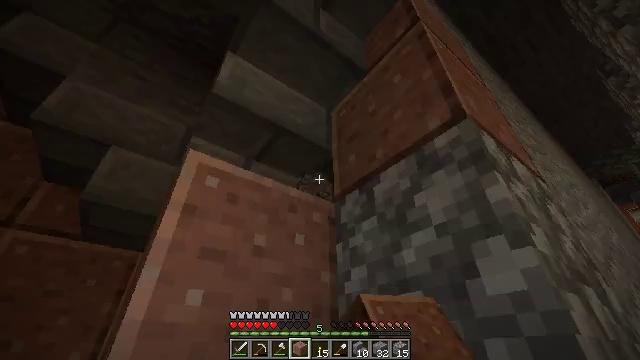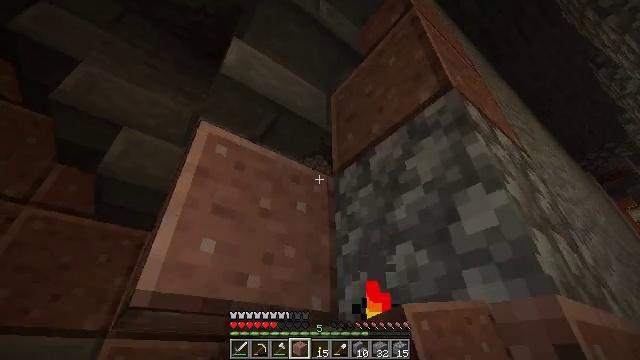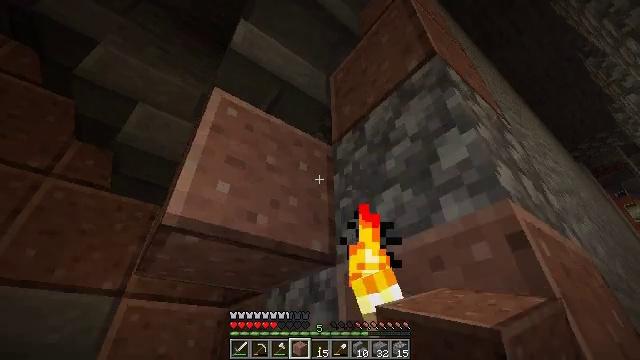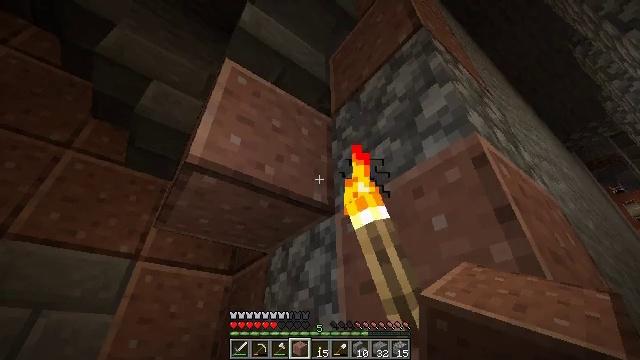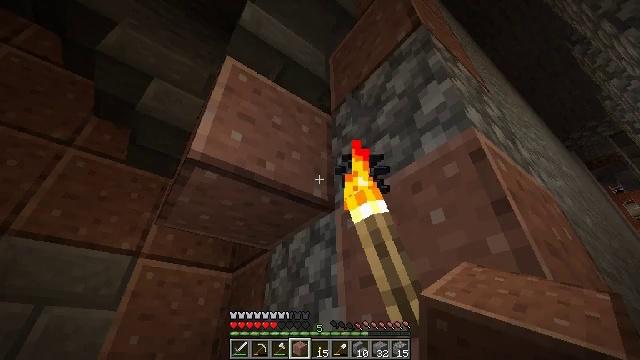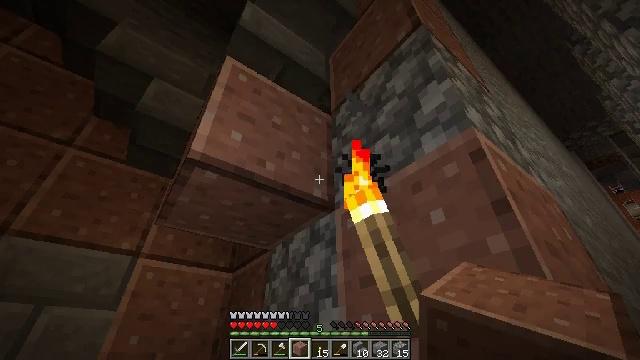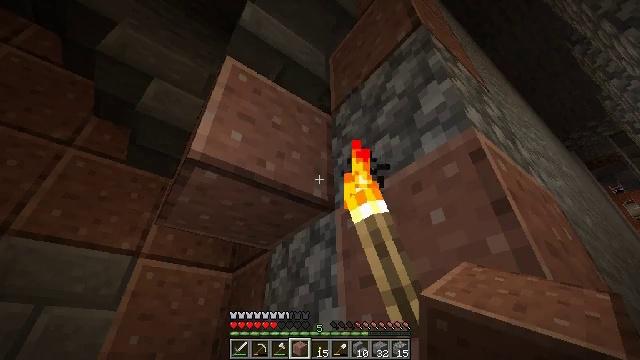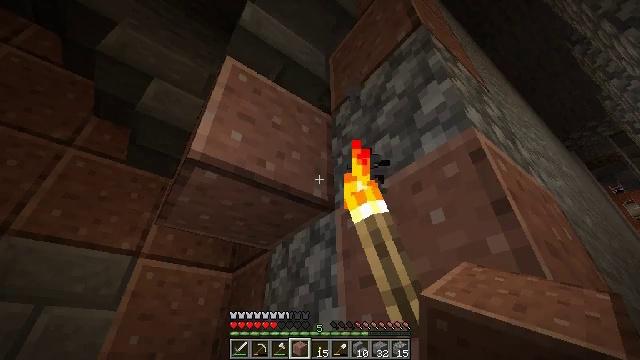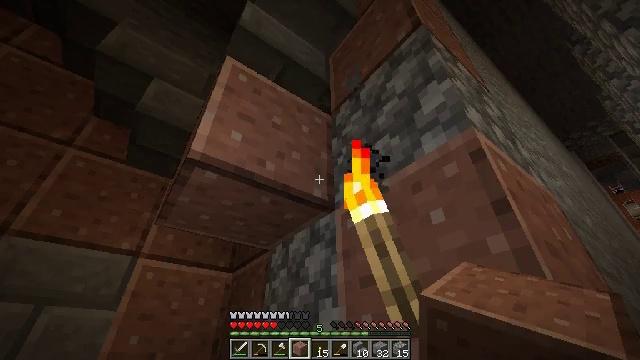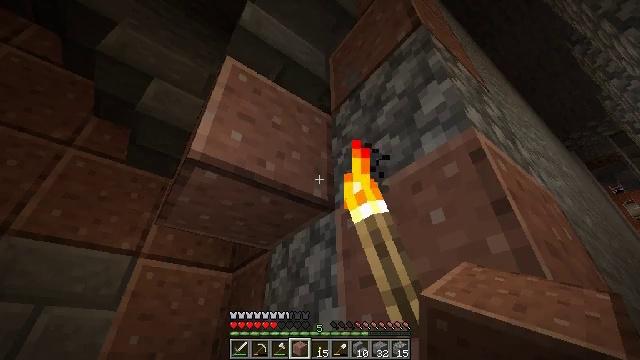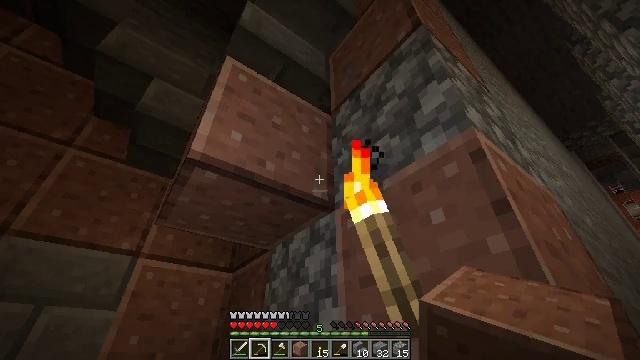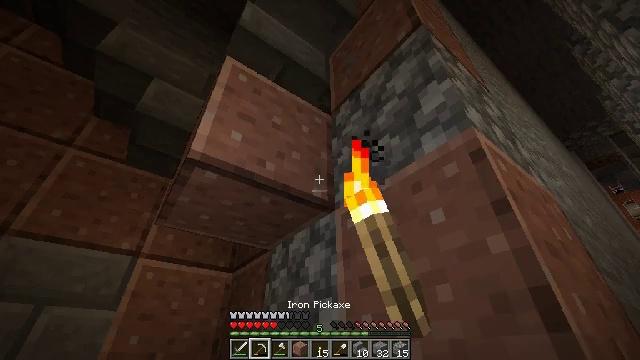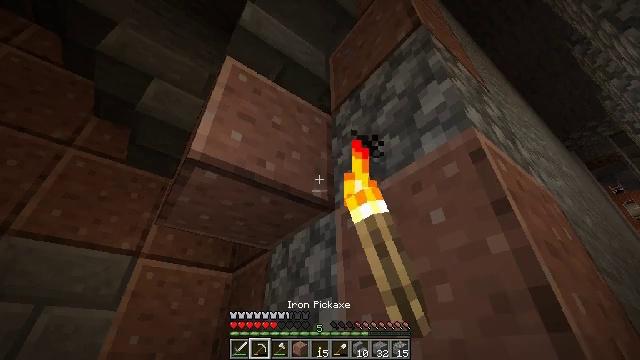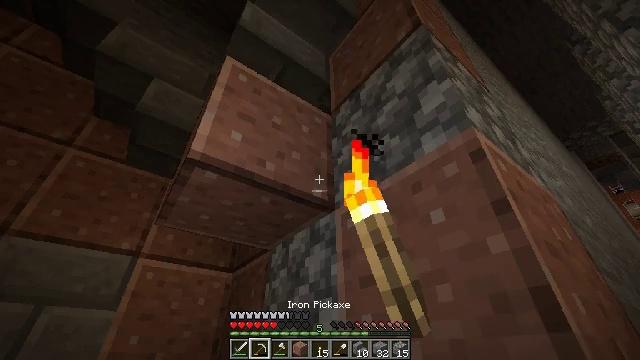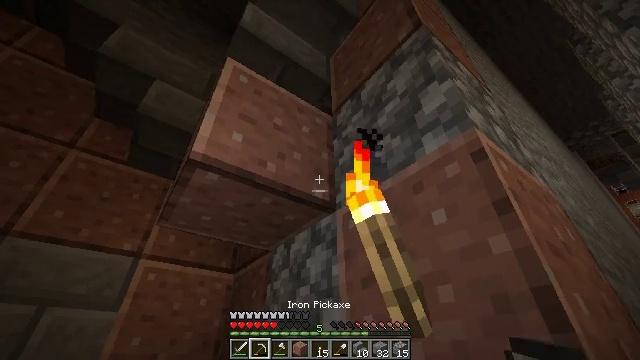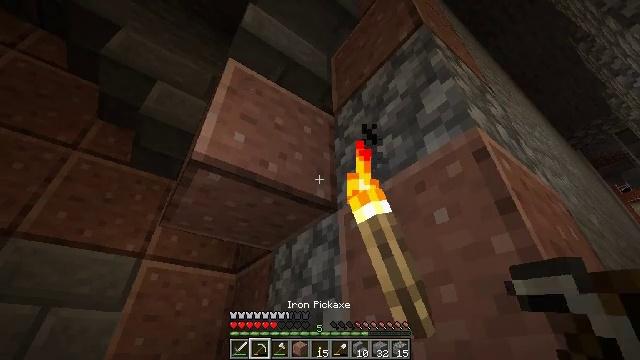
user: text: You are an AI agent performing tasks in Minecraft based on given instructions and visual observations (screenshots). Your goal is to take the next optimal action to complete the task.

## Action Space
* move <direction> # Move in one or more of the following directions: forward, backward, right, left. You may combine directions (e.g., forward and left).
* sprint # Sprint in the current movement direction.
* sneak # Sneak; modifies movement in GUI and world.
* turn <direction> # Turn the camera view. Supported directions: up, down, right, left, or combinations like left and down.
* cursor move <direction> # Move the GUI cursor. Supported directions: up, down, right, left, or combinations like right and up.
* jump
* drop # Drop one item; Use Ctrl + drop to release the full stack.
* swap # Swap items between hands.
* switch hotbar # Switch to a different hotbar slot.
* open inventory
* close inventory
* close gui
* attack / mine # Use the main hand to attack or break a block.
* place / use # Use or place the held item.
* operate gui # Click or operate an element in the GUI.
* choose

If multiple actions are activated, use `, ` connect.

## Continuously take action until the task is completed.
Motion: motion action
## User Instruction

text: Get polished granite for construction.
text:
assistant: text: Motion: no_op
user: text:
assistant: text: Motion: no_op
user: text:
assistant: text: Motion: no_op
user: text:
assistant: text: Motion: no_op
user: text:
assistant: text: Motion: no_op
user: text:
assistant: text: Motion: no_op
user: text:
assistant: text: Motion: no_op
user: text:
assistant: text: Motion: no_op
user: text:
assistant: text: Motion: no_op
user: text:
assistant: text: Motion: switch to hotbar 2
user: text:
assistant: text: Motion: switch to hotbar 2
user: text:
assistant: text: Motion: switch to hotbar 2
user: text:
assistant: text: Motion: switch to hotbar 2
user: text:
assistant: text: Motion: no_op
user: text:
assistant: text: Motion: attack / mine
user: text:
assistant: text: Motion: attack / mine
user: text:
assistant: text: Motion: attack / mine
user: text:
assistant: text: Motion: attack / mine
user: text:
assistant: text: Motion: attack / mine
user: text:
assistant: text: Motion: attack / mine
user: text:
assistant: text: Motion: attack / mine
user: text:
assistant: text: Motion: attack / mine
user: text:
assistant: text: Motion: attack / mine
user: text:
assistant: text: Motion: attack / mine
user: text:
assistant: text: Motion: attack / mine
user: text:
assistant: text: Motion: attack / mine
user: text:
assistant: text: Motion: attack / mine
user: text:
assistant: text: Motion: attack / mine
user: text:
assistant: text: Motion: attack / mine
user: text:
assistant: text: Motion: no_op